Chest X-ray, PA view. Patient: 44 years old, sex M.
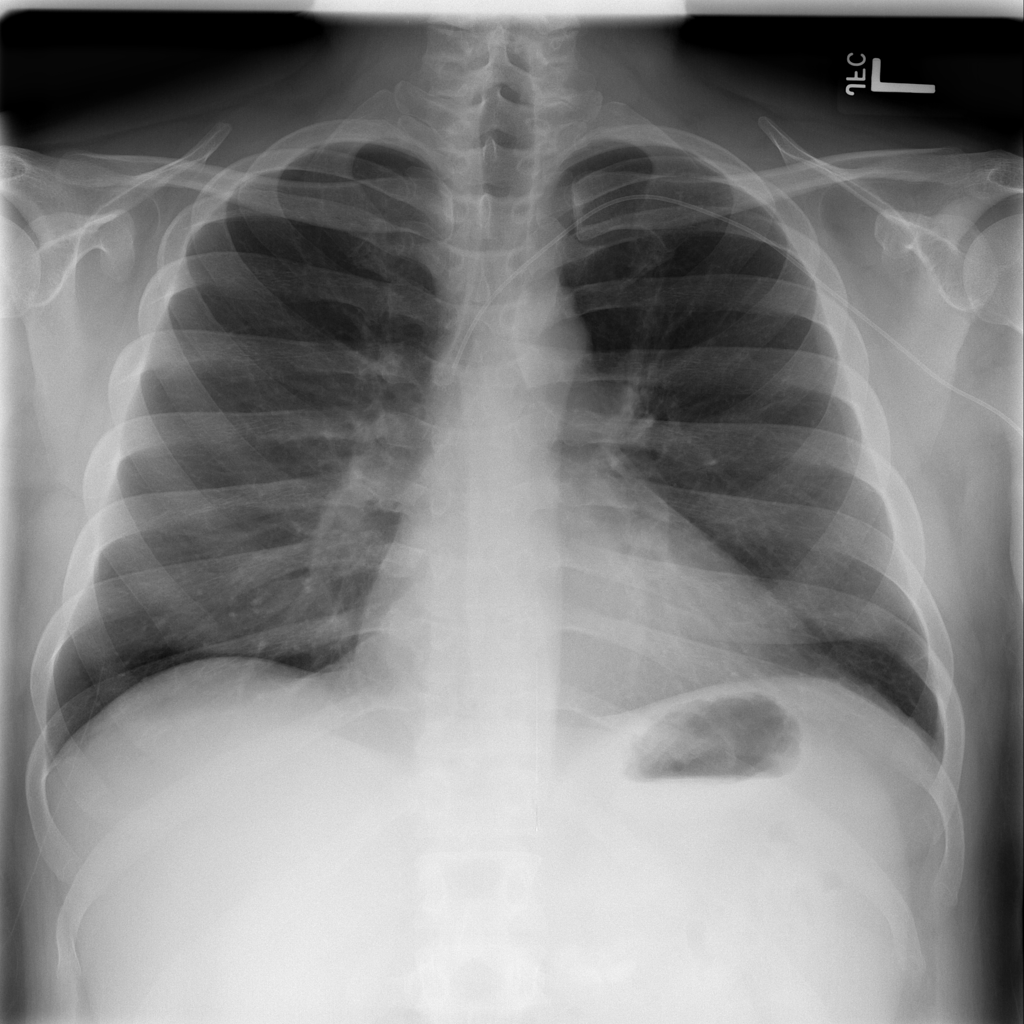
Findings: No Finding